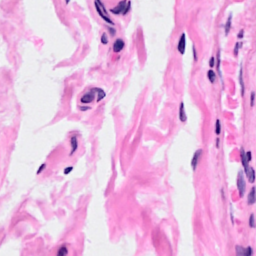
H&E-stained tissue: Breast